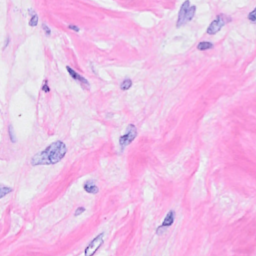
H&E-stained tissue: Breast